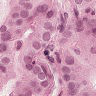
Metastatic tissue present: yes